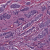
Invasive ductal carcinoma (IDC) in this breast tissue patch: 1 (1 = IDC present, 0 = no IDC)